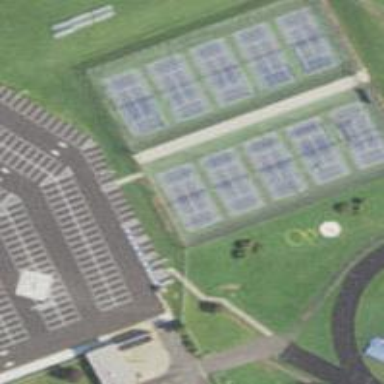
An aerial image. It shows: Tennis court in leisure pitch.